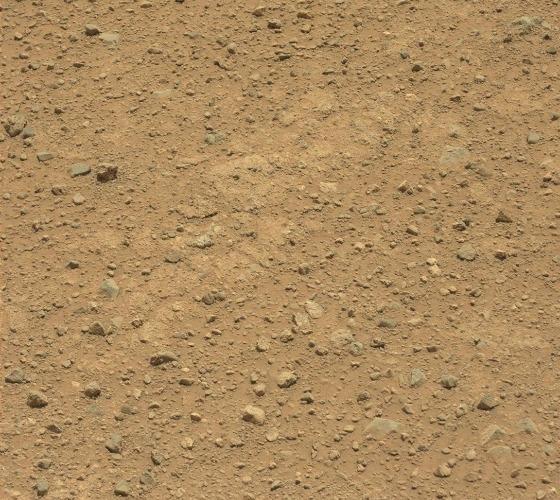
Terrain classes present: Gravel / Sand / Soil, Rock